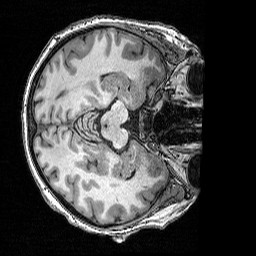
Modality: T1w
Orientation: axial
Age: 57
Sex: female
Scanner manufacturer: siemens
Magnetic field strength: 3 T
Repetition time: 2.53 s
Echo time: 0.0035 s